已知双曲线 $\Gamma$: $\dfrac{x^2}{4} - \dfrac{y^2}{5} = 1$ 的左、右焦点分别为 $F_1$、$F_2$，直线 $l$ 与 $\Gamma$ 的左、右支分别交于点 $P$、$Q$（$P$、$Q$ 均在 $x$ 轴上方）。若直线 $PF_1$、$QF_2$ 的斜率均为 $k$，且四边形 $PQF_2F_1$ 的面积为 $20\sqrt{6}$，则 $k = \underline{\qquad}$。
【解答】
【答案】$\pm\sqrt{2}$

\vspace{6pt}
【分析】设点$Q$关于原点的对称点为点$A$，连接$AF_1$，分析可知四边形$AF_1QF_2$为平行四边形，可得出
$S_{\text{四边形}PQF_2F_1}=S_{\triangle PAF_2}$，设$m=\dfrac{1}{k}$，可得出直线$AP$的方程为$x=my-3$，设点$A(x_1,y_1)$、$P(x_2,y_2)$，将直线$AP$的方程与双曲线的方程联立，列出韦达定理，求出$m^2$的取值范围，利用三角形的面积公式可求得$m^2$的值，即可求得$k$的值.

\vspace{6pt}
【详解】解：设点$Q$关于原点的对称点为点$A$，连接$AF_1$，如下图所示：

在双曲线$\Gamma$中，$a=2$，$b=\sqrt{5}$，则$c=\sqrt{a^2+b^2}=3$，即点$F_1(-3,0)$、$F_2(3,0)$，\\
因为原点$O$为$AQ$、$F_1F_2$的中点，则四边形$AF_1QF_2$为平行四边形，所以，$AF_1\parallel QF_2$且$|AF_1|=|QF_2|$，\\
因为$PF_1\parallel QF_2$，故$A$、$P$、$F_1$三点共线，\\
所以，$S_{\triangle PQF_2}=S_{\triangle AF_1F_2}$，故$S_{\text{四边形}PQF_2F_1}=S_{\triangle PQF_2}+S_{\triangle PF_1F_2}=S_{\triangle AF_1F_2}+S_{\triangle PF_1F_2}=S_{\triangle PAF_2}$，\\
由题意可知，$k\ne0$，设$m=\dfrac{1}{k}$，则直线$AP$的方程为$x=my-3$，设点$A(x_1,y_1)$、$P(x_2,y_2)$，\\
联立$\begin{cases}x=my-3\\5x^2-4y^2=20\end{cases}$，可得$(5m^2-4)y^2-30my+25=0$，

\vspace{6pt}
所以，
\[
\begin{cases}
5m^2-4\ne0\\
\Delta=900m^2-100(5m^2-4)>0
\end{cases},
\]
可得$m^2\ne\dfrac{4}{5}$，\\
由韦达定理可得$y_1+y_2=\dfrac{30m}{5m^2-4}$，$y_1y_2=\dfrac{25}{5m^2-4}<0$，可得$m^2<\dfrac{4}{5}$，\\
$S_{\triangle PAF_2}=S_{\triangle AF_1F_2}+S_{\triangle PF_1F_2}=\dfrac{1}{2}|F_1F_2|(|y_1|+|y_2|)=3|y_1-y_2|=3\sqrt{(y_1+y_2)^2-4y_1y_2}$\\
$=3\sqrt{\left(\dfrac{30m}{5m^2-4}\right)^2-\dfrac{100}{5m^2-4}}=\dfrac{60\sqrt{m^2+1}}{|5m^2-4|}=20\sqrt{6}$，\\
整理可得$50m^4-83m^2+29=0$，即$(2m^2-1)(25m^2-29)=0$，解得$m^2=\dfrac{1}{2}$或$\dfrac{29}{25}$（舍），\\
所以，$k^2=\dfrac{1}{m^2}=2$，解得$k=\pm\sqrt{2}$.

\vspace{6pt}
故答案为：$\pm\sqrt{2}$.
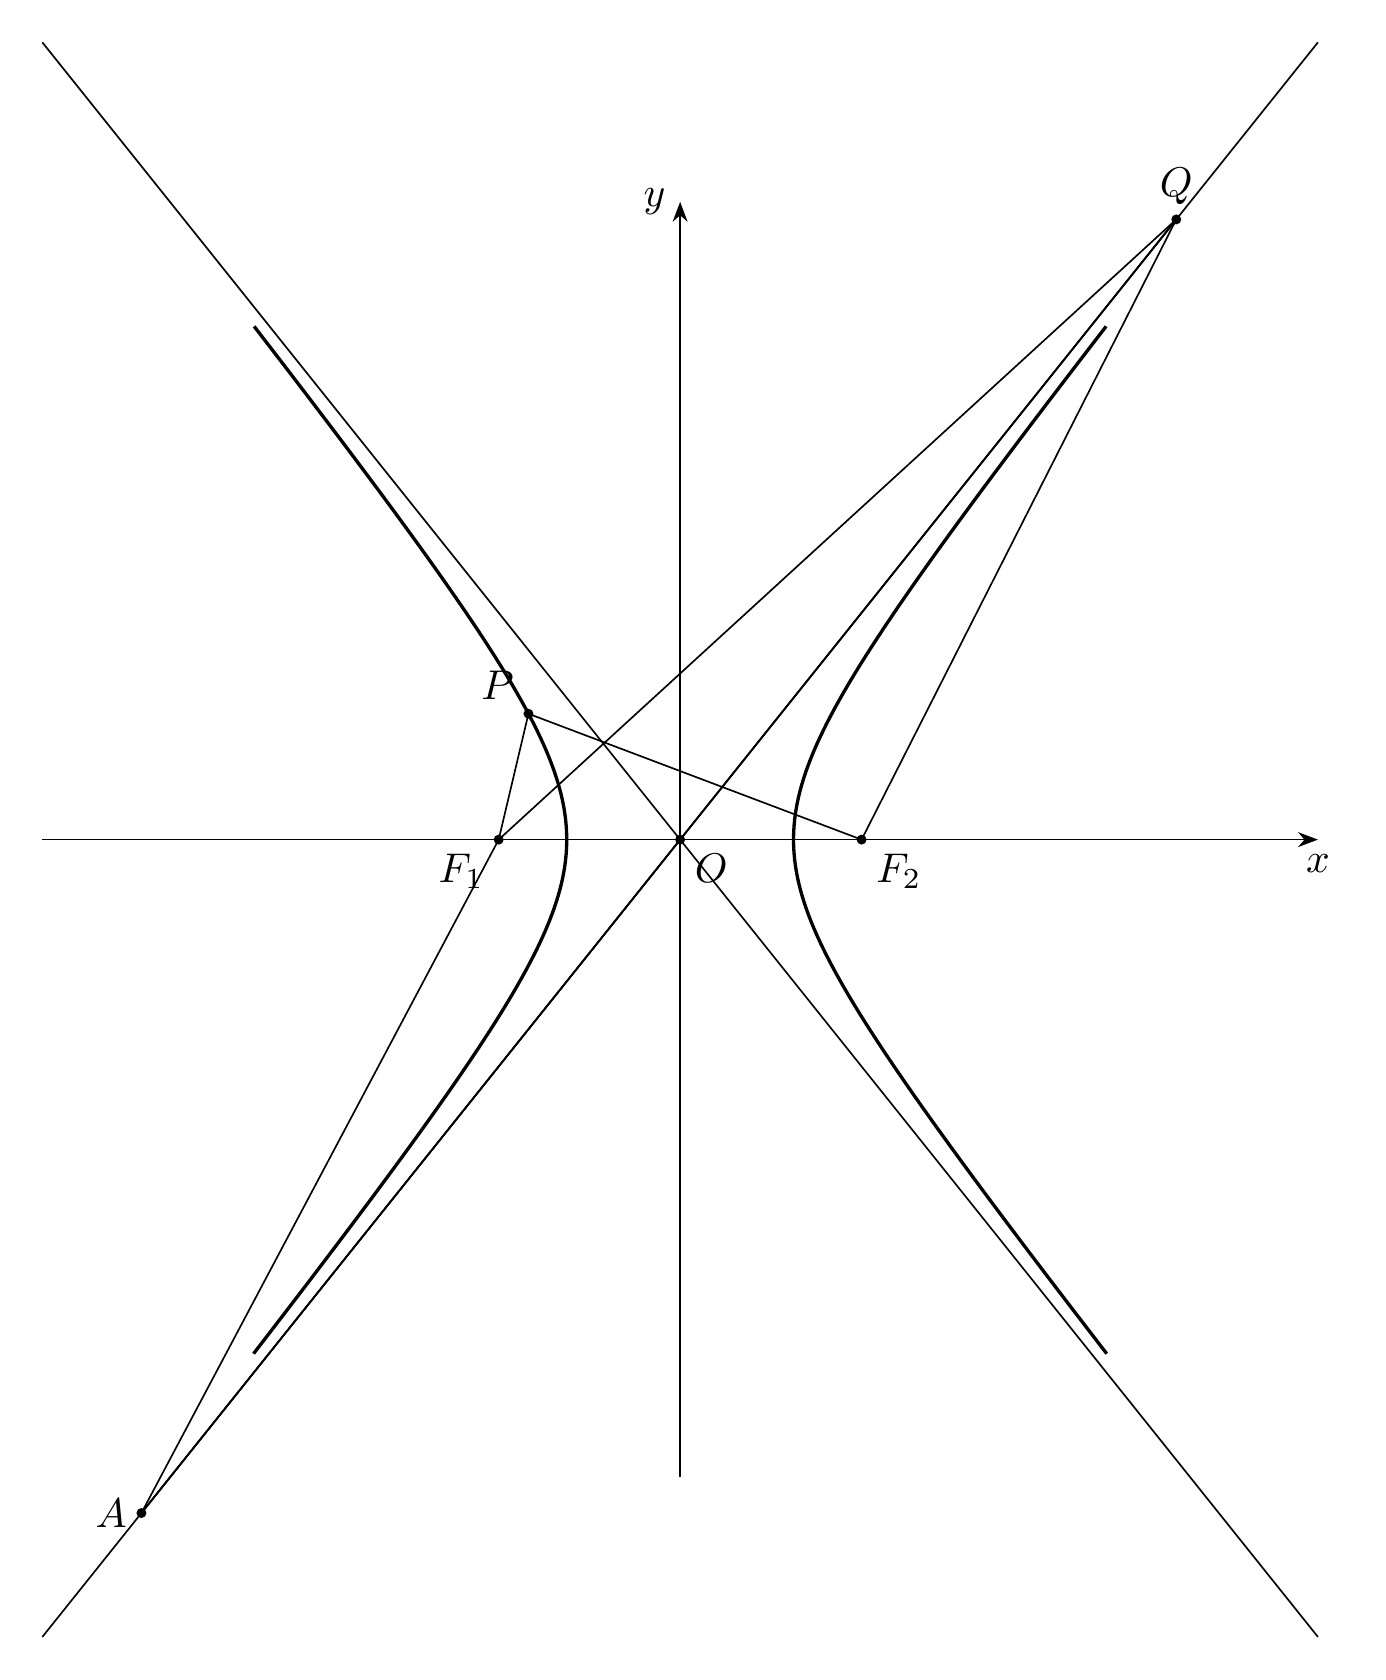